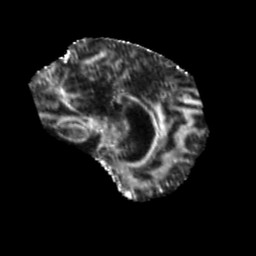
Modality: FA
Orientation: sagittal
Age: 65
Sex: female
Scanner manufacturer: siemens
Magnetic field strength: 3 T
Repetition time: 5.25 s
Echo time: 0.08 s